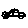
Label: car